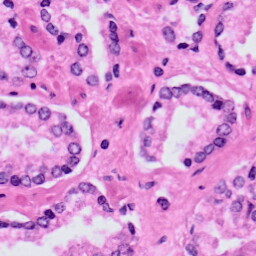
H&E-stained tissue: Prostate